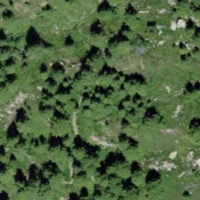
EUNIS habitat code: 41
Species observed at this site:
Rhododendron ferrugineum